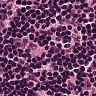
Metastatic tissue present: no